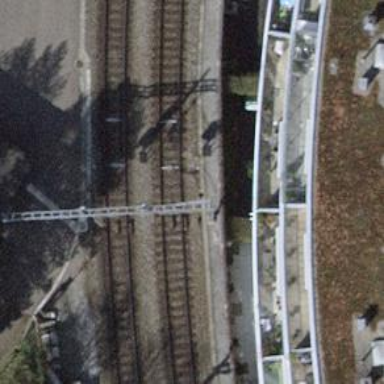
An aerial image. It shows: Single railway track with electrification through contact line.